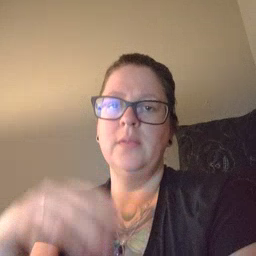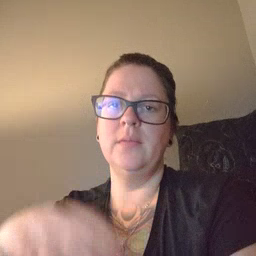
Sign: cowboy